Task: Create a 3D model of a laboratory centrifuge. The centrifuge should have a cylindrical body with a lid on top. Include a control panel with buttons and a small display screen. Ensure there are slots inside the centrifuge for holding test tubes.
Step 416:
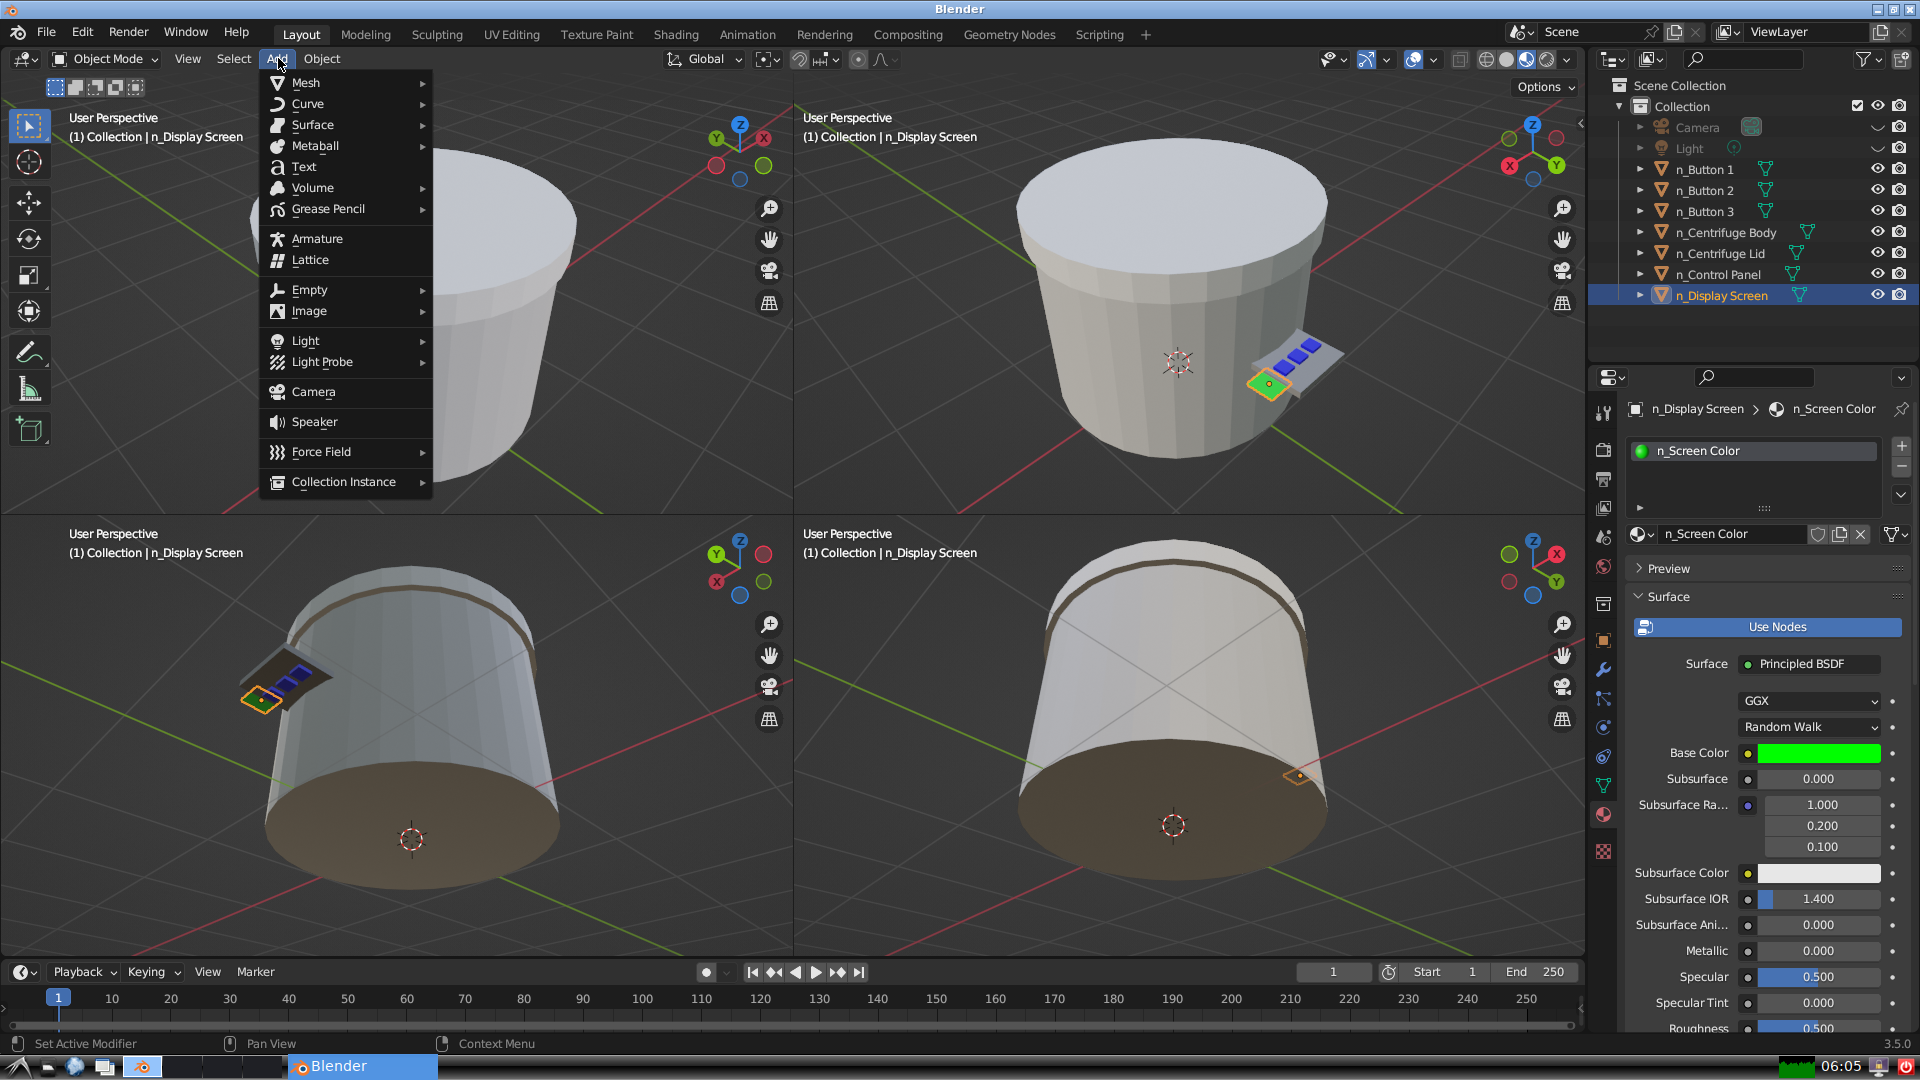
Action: {"mouse_move": [304, 84]}